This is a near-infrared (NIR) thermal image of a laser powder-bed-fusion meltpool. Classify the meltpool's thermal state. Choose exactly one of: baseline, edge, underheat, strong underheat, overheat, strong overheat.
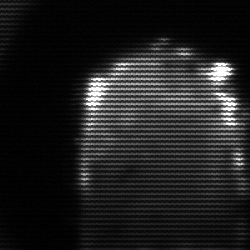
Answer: baseline